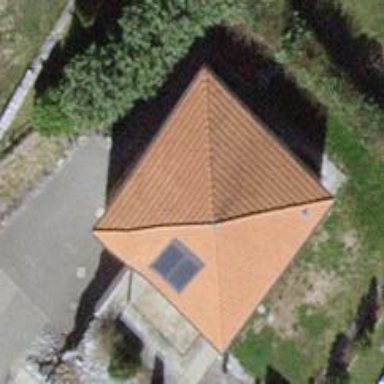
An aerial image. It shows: Detached building with pyramidal roof shape.